Aerial crown-view tile of a tropical tree (Barro Colorado Island, Panama), acquired 20241216:
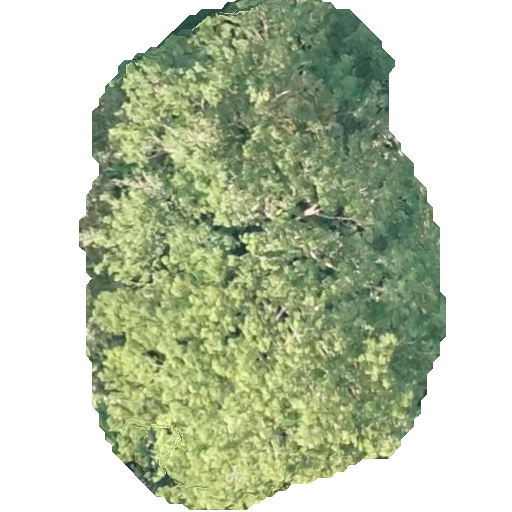
Species: Jupunba macradenia
GBIF accepted scientific name: Jupunba macradenia
Crown area: 214.524 m²